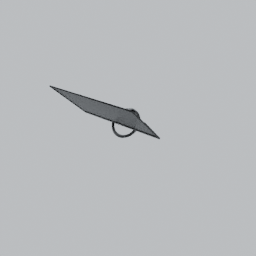
Label: electronics